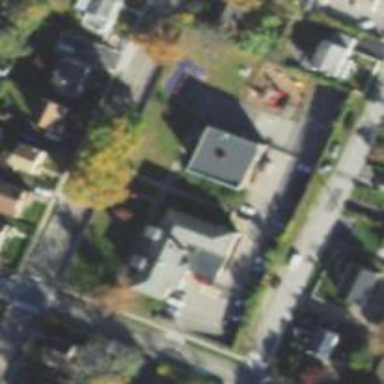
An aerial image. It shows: School.